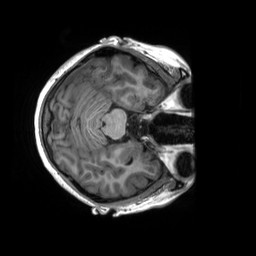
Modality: T1w
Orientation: axial
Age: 19
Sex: female
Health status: healthy
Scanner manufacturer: siemens
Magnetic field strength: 3 T
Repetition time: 2.53 s
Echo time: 0.00227 s